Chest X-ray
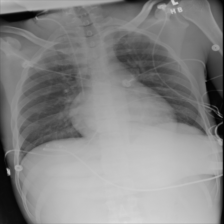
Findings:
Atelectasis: negative
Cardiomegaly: negative
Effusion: negative
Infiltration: negative
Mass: negative
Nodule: negative
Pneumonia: negative
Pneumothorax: negative
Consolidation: negative
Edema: negative
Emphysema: negative
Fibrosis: negative
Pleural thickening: negative
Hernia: negative